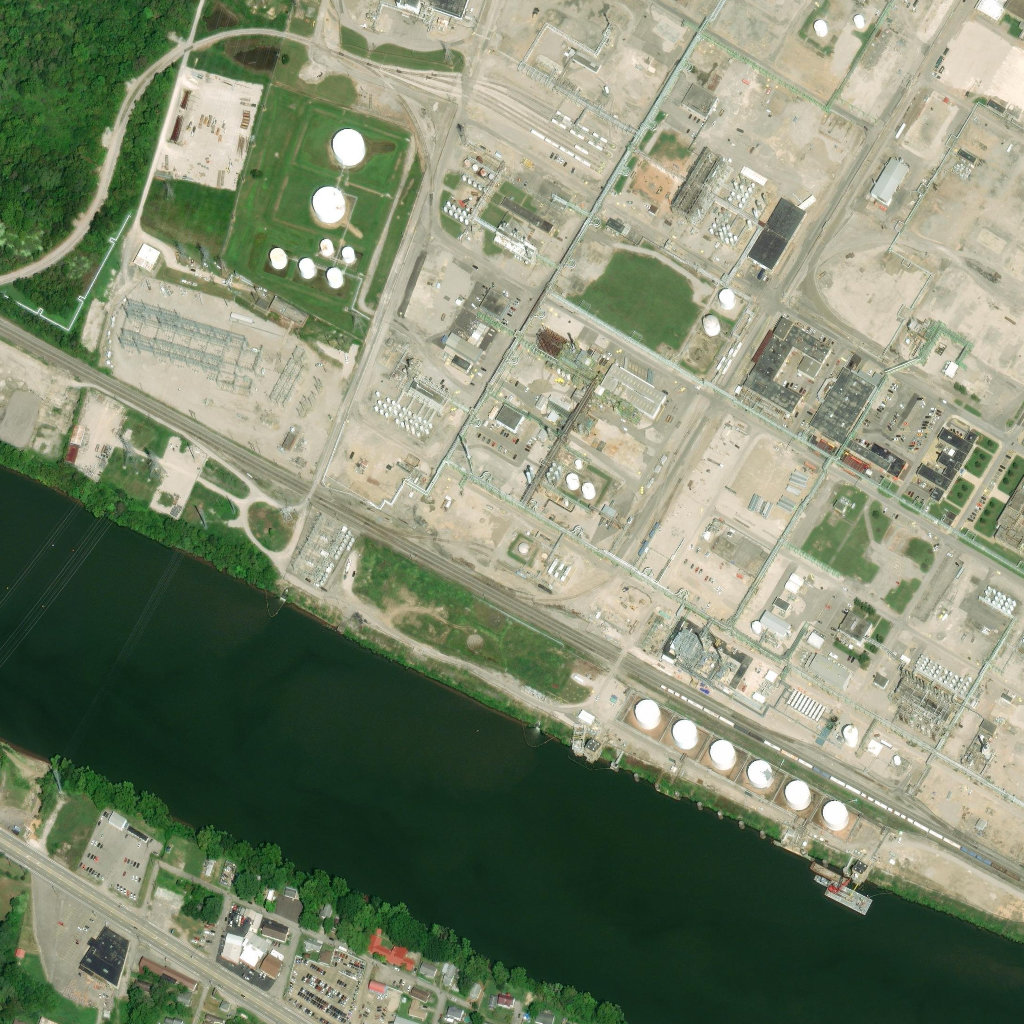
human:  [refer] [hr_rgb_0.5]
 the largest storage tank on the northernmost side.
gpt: <box>[[32, 12, 36, 16, 0]]</box>